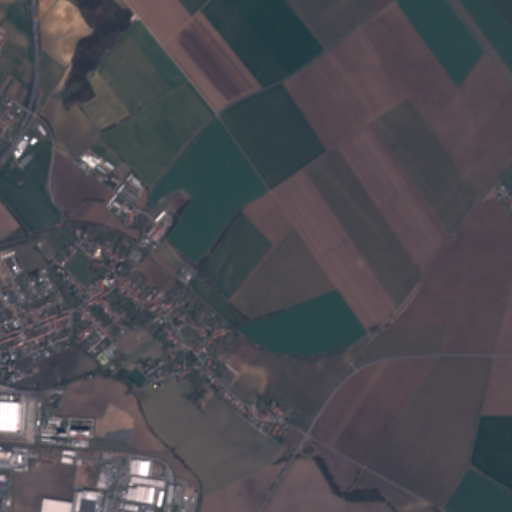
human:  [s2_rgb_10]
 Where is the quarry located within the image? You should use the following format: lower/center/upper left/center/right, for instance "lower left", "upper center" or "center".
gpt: The quarry is located in the upper left of the image.
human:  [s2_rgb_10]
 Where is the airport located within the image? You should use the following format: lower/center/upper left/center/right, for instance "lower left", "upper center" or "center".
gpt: There is no airport in the image.